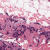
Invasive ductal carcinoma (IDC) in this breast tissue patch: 1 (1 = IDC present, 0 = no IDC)